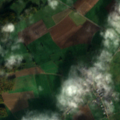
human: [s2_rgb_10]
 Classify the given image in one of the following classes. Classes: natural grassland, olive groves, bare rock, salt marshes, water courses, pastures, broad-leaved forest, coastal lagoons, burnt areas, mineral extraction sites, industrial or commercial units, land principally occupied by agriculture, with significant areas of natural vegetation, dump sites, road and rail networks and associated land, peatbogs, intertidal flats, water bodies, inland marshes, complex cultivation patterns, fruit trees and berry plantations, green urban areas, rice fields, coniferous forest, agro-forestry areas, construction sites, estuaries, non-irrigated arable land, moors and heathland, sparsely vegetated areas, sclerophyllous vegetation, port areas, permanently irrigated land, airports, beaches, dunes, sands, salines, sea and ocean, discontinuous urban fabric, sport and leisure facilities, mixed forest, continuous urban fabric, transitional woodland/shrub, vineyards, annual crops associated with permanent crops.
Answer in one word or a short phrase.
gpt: discontinuous urban fabric, complex cultivation patterns, broad-leaved forest